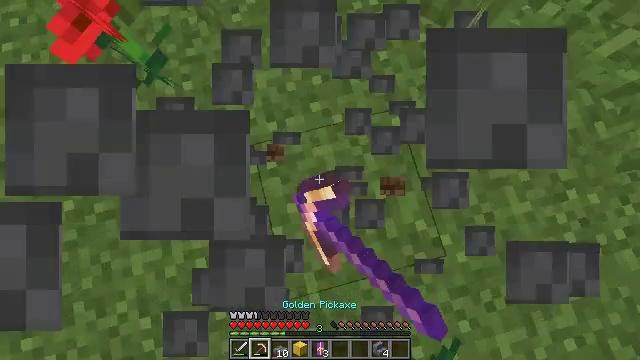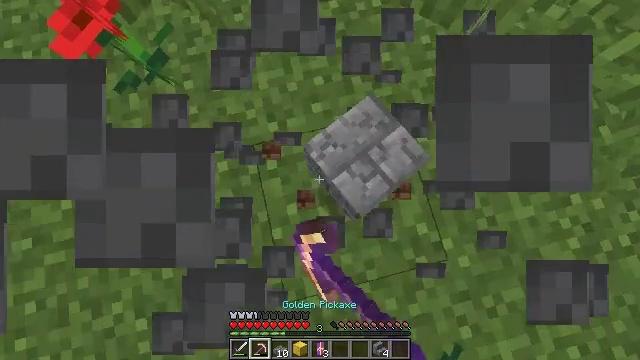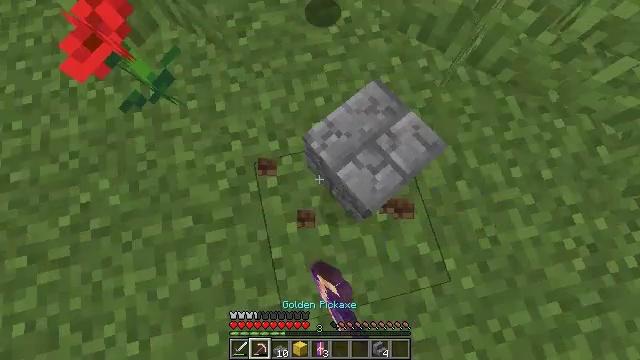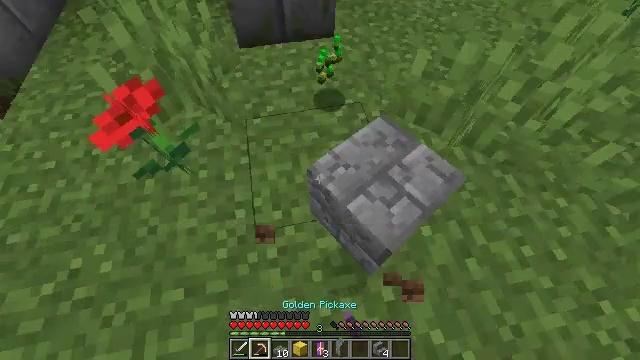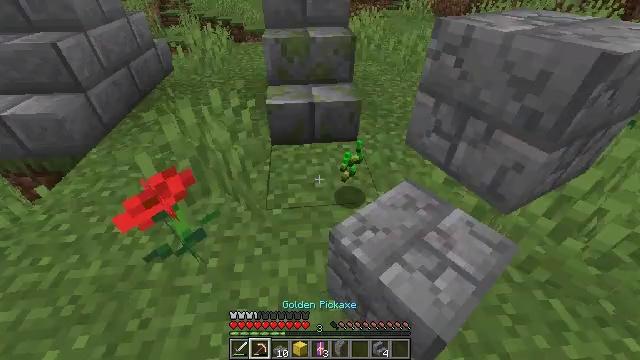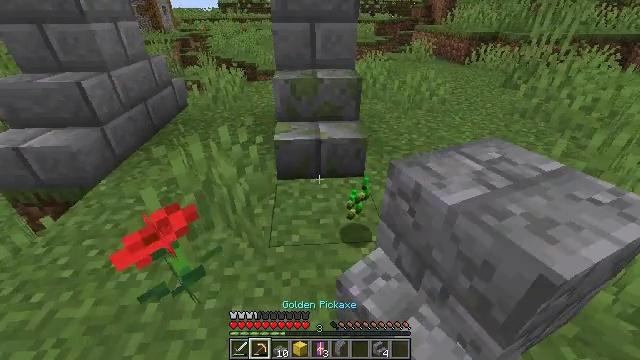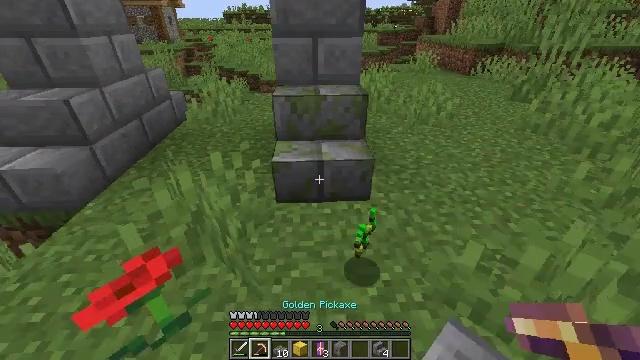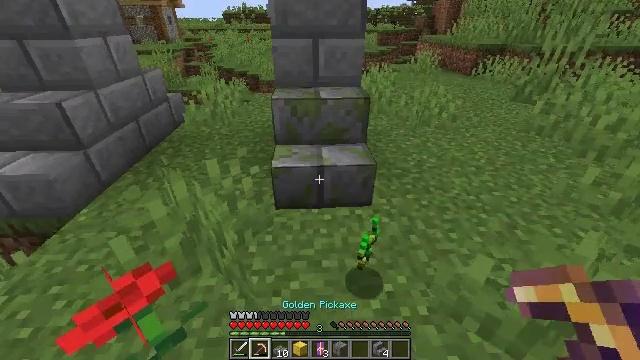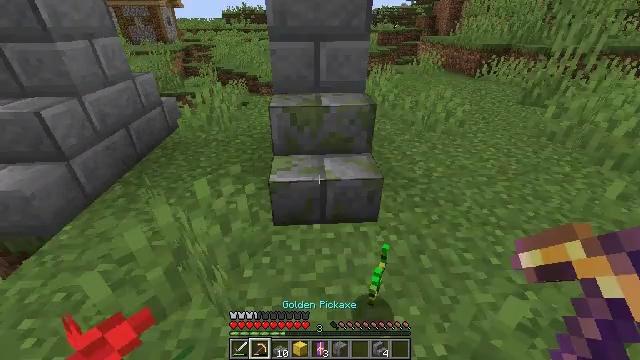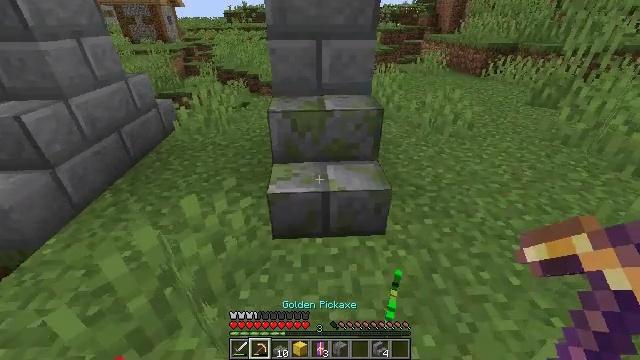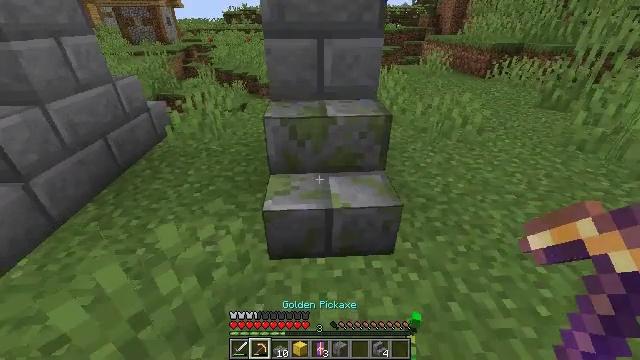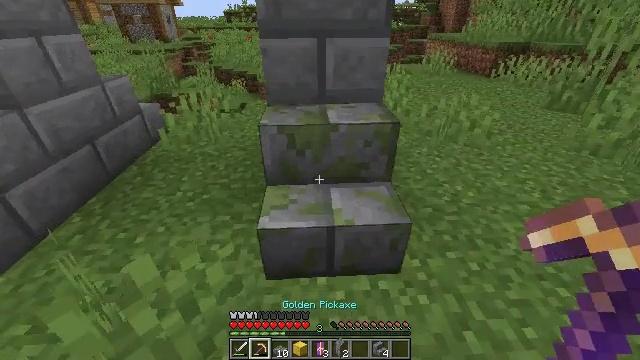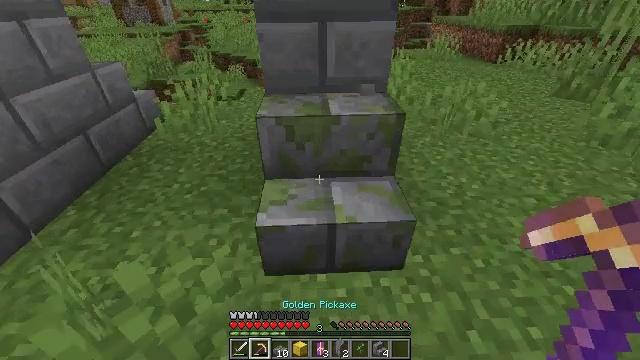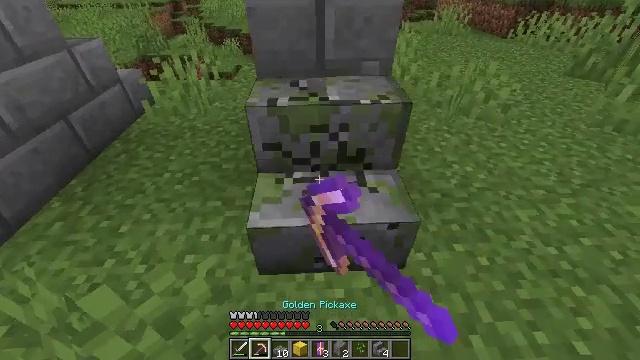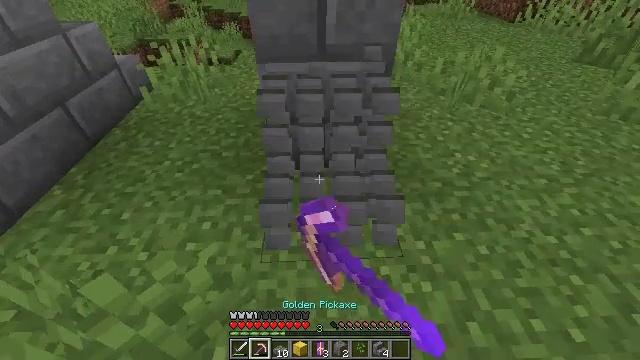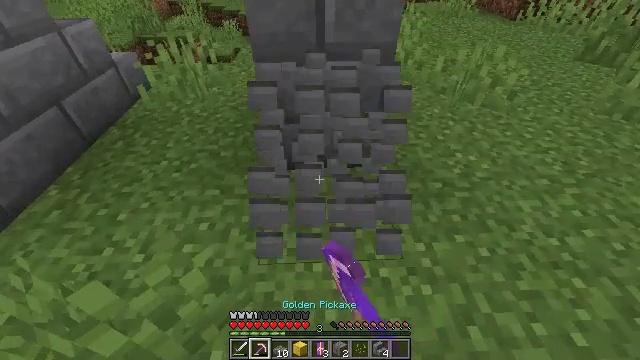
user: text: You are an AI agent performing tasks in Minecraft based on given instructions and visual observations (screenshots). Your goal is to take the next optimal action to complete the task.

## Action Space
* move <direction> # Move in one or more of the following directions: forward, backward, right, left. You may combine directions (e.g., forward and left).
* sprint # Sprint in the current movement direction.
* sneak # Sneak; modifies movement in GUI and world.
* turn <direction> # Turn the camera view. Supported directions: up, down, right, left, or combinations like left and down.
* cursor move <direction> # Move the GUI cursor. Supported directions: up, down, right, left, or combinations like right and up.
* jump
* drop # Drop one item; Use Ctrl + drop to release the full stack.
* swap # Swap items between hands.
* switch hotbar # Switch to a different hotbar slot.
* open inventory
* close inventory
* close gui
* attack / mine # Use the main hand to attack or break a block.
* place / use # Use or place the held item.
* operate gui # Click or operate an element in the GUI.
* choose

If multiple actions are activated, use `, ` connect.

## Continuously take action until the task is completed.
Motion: motion action
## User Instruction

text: Break the mossy stone brick stairs.
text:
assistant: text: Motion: no_op
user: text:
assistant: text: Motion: turn up
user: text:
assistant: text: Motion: turn left and up
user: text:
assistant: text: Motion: move forward, turn left and up
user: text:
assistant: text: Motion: move forward, turn left and up
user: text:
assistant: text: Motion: move forward, turn up
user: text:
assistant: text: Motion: move forward
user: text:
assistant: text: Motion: move forward
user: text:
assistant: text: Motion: move forward
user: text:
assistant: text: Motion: move forward
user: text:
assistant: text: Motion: move forward
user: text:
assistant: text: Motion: turn down, attack / mine
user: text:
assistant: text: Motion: turn down, attack / mine
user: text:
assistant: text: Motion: turn down, attack / mine
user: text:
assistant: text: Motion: attack / mine
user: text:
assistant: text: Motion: attack / mine
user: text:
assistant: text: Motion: attack / mine
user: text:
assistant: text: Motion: attack / mine
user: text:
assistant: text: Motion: no_op